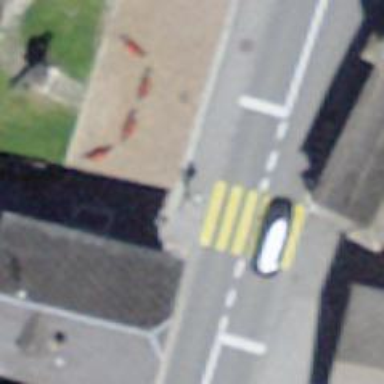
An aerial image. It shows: Crossing with traffic signals. It is zebra crossing.